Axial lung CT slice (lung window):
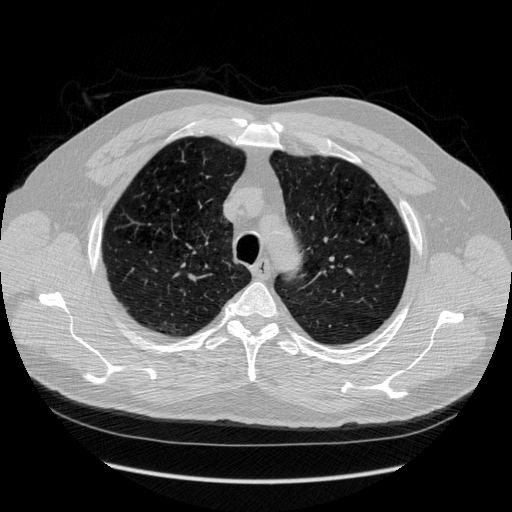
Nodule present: no